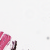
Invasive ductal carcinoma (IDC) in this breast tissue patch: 0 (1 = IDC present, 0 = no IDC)